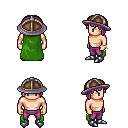
a pixel art fantasy rpg character, male body template, human, light skin, green cape, magenta pants, pink pageboy hairstyle, chain helm, bracelets, metal boots, four views (front, back, left, right), 2x2 character sprite sheet, small pixel art, hard edges, no anti-aliasing